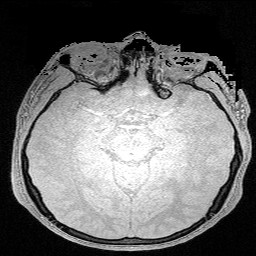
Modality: FLASH
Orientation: coronal
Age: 25
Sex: male